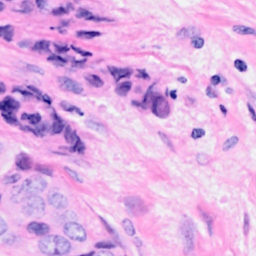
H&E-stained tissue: Breast